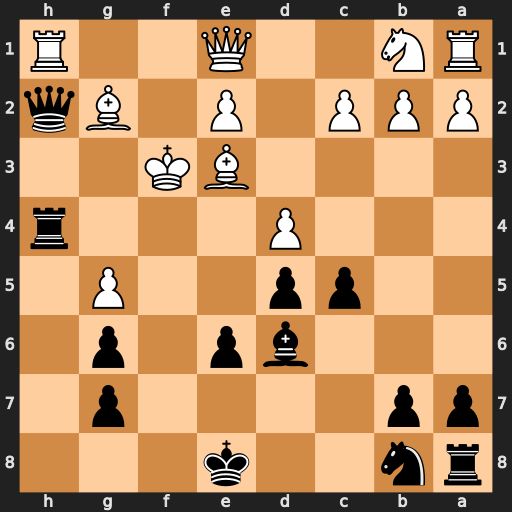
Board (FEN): rn2k3/pp4p1/3bp1p1/2pp2P1/3P3r/4BK2/PPP1P1Bq/RN2Q2R
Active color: b
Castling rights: q
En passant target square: -
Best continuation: Rf4+ Bxf4 Qxf4#